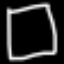
Label: square